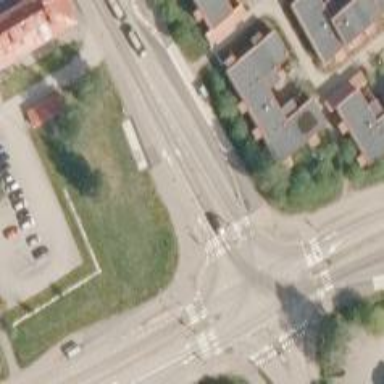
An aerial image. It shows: Crossing on the road.